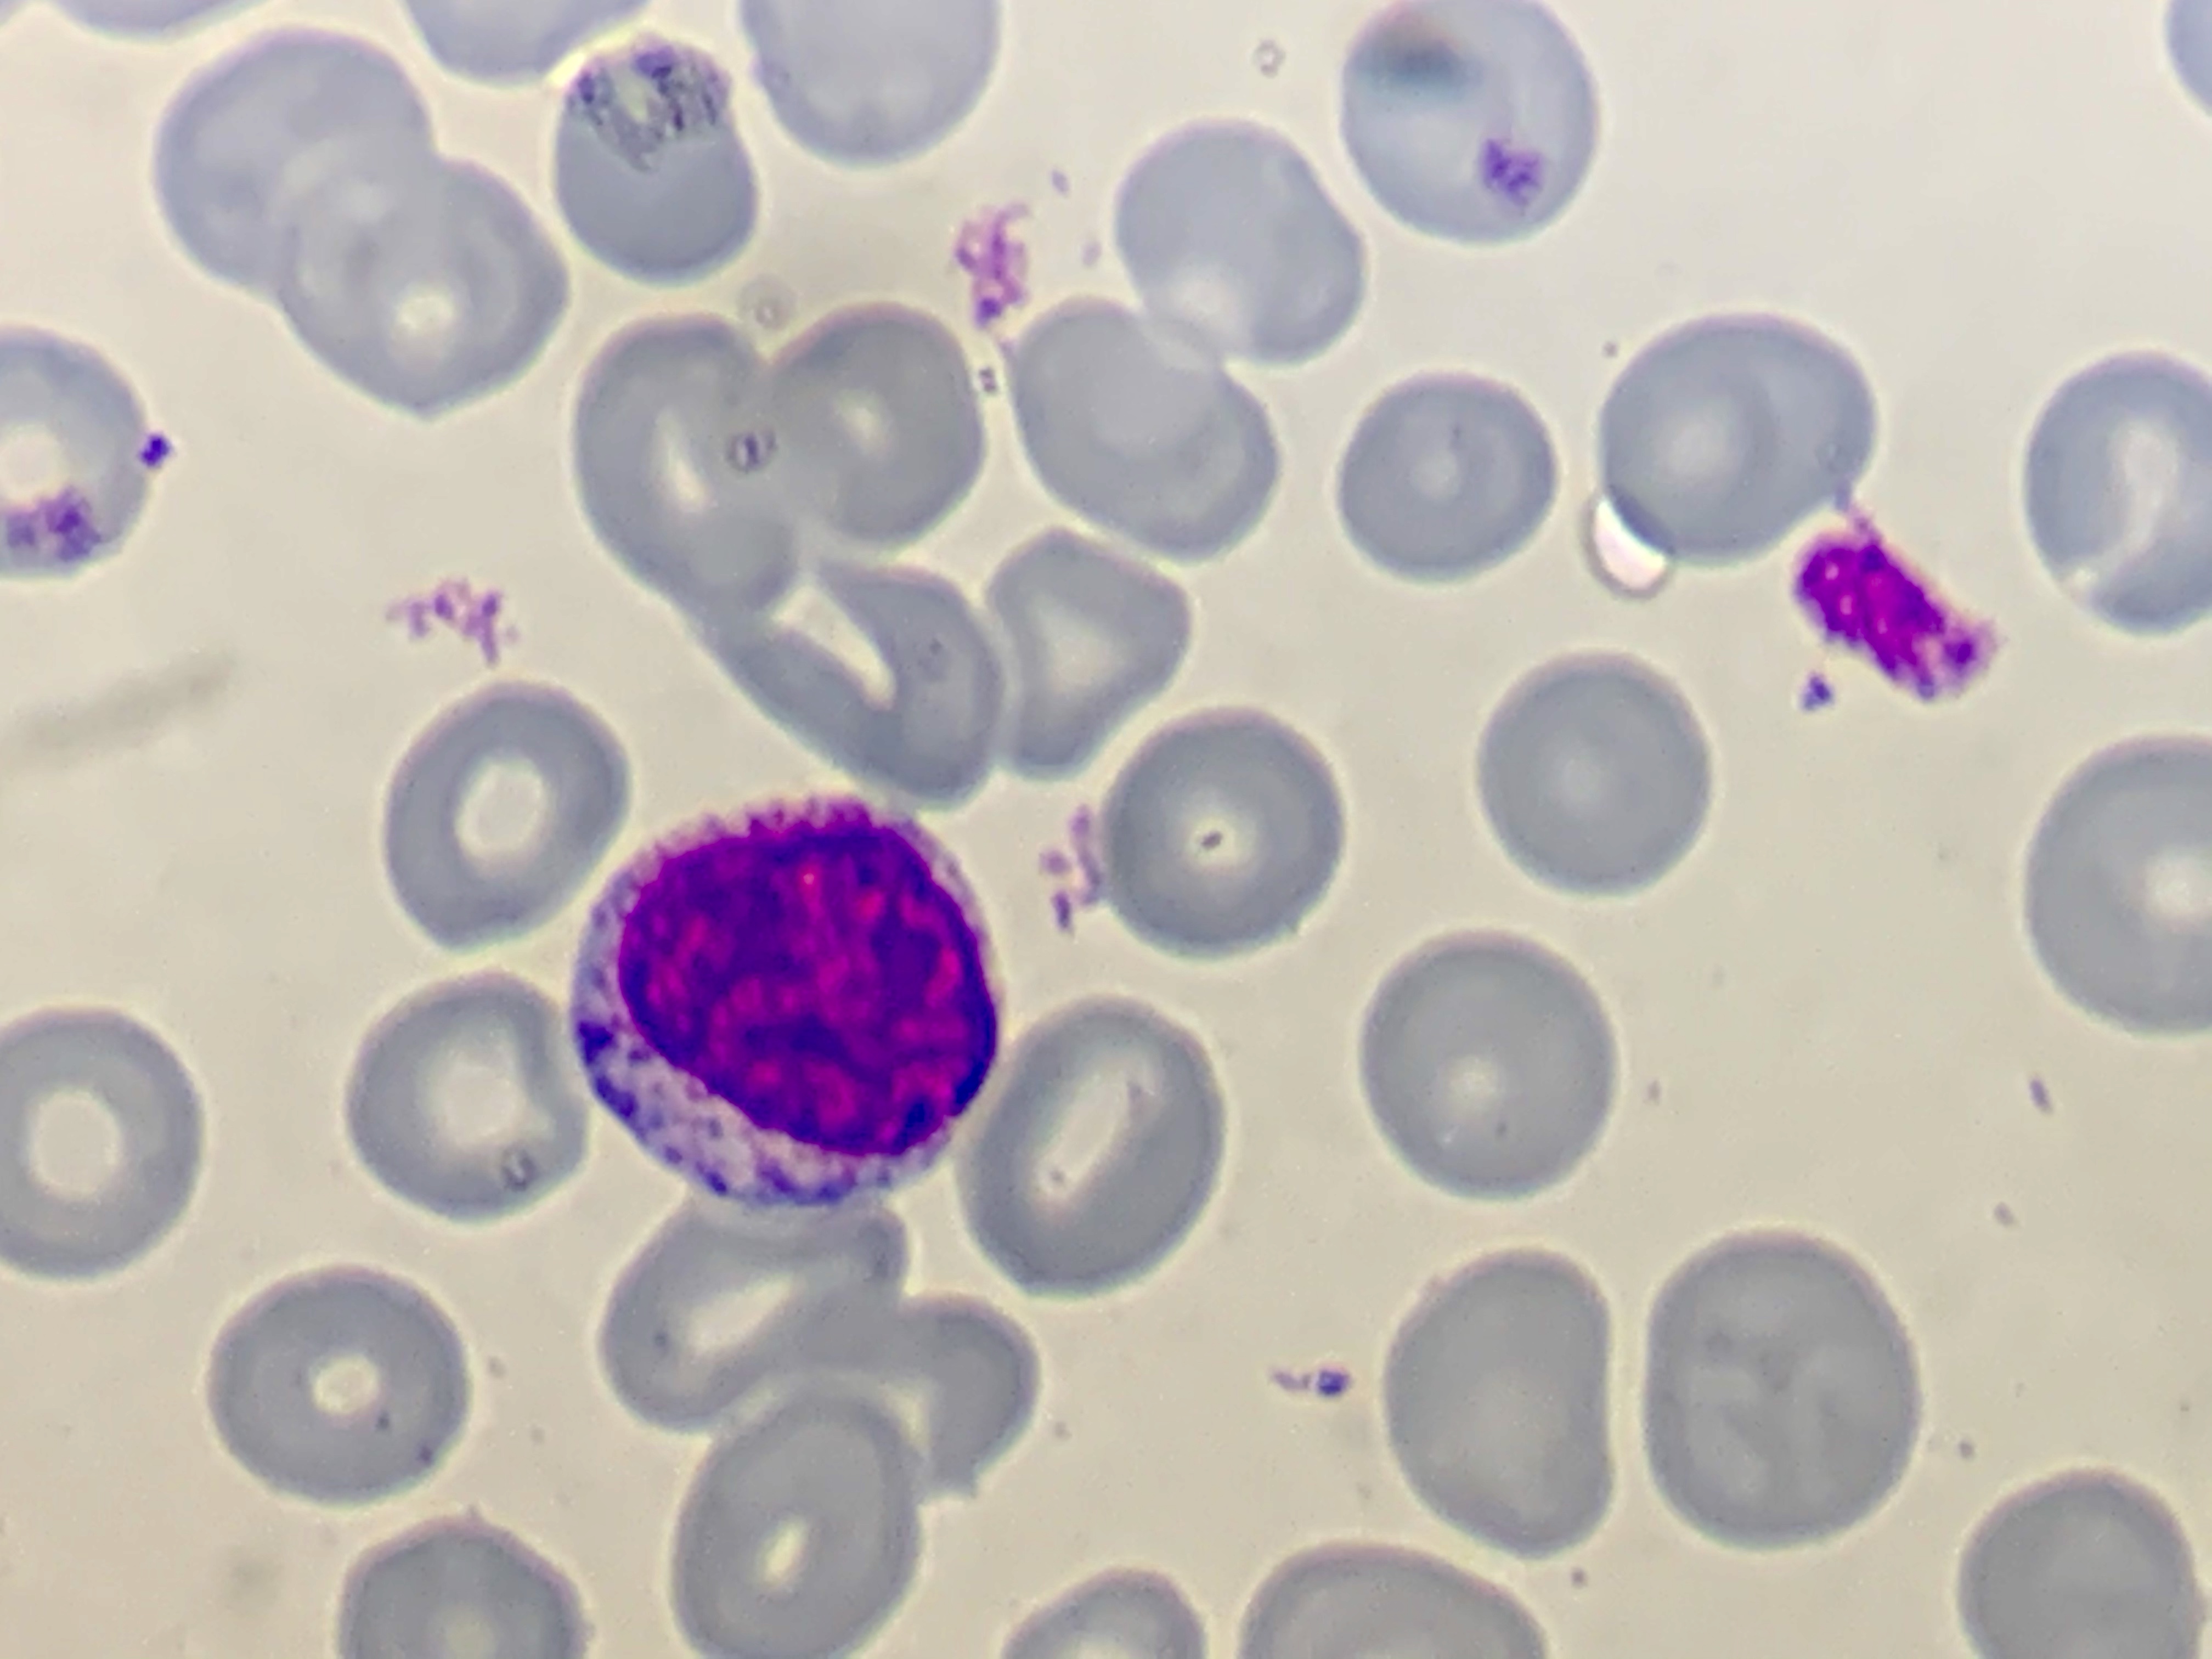
Cell type: MYELOCYTE